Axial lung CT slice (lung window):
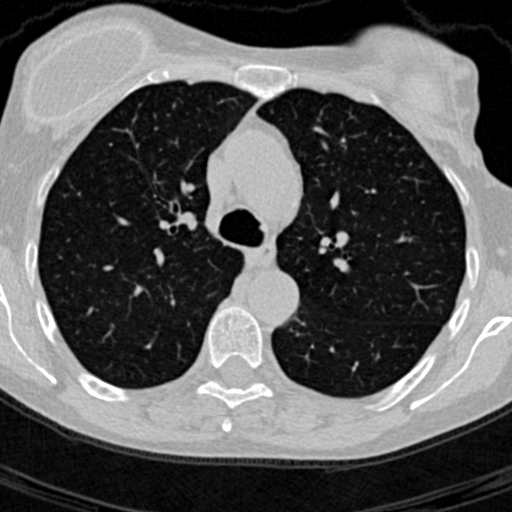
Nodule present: no